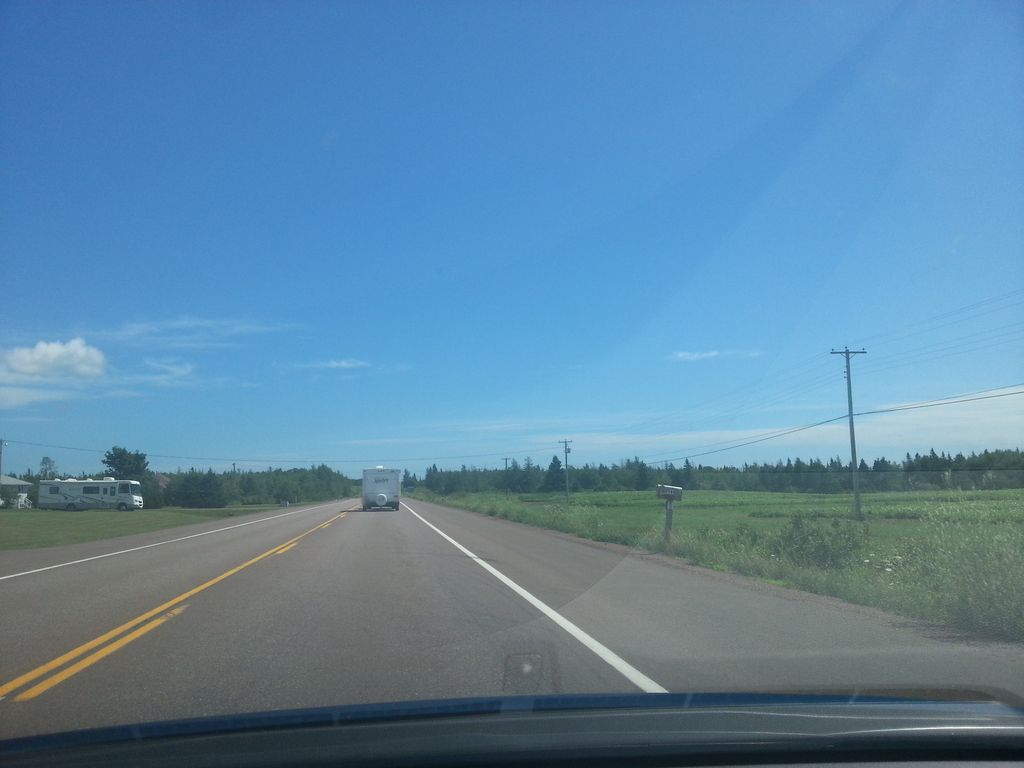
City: charlottetown